Field crop: maize
Growth stage: 2
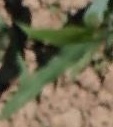
Species: maize